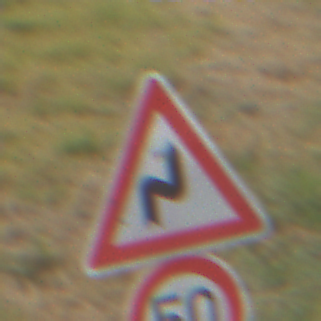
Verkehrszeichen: DoppelkurveRechts
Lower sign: Geschwindigkeit50
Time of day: MorningAfternoon
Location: Outdoor (Nature)
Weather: Overcast
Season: NotSpecified
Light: Natural